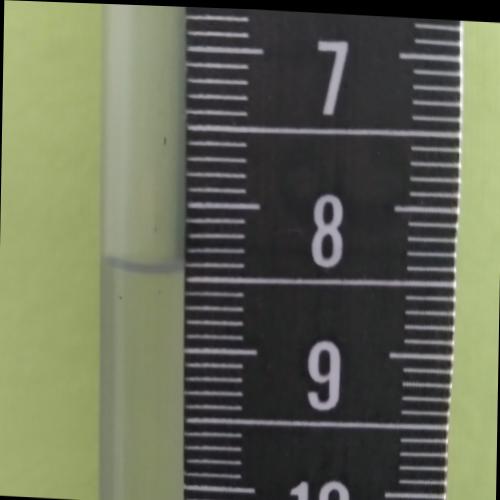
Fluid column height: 8.4 cm